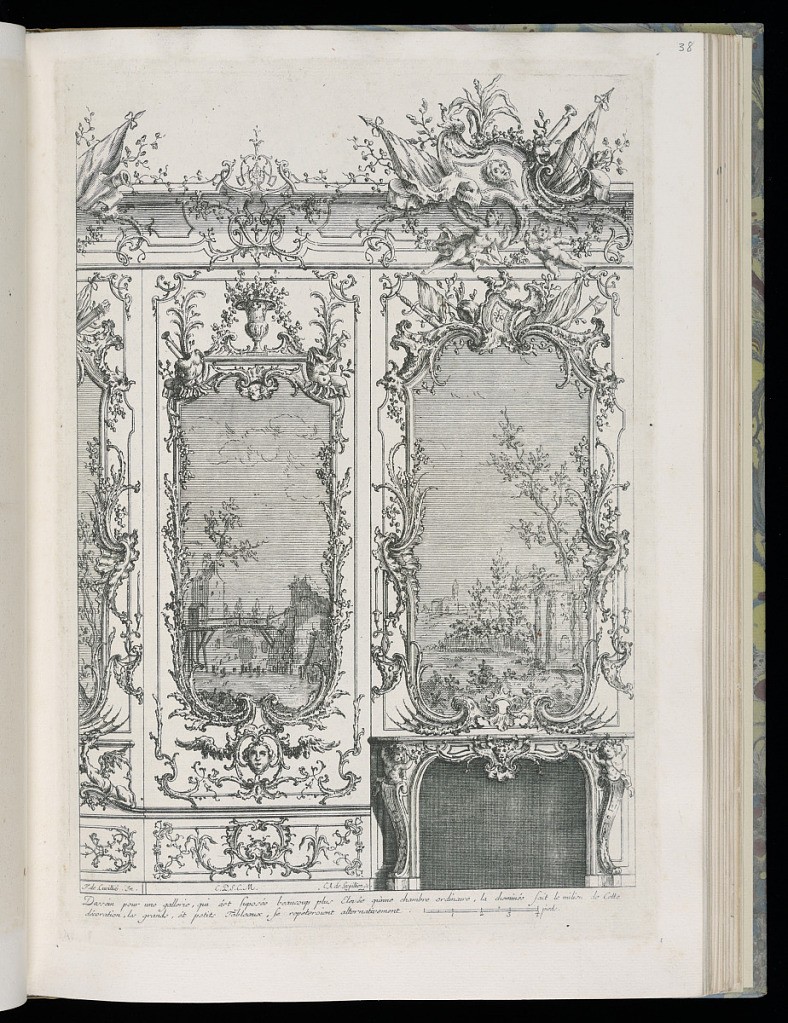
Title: Wall with Painting and Chimneypiece
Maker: François de Cuvilliés the Elder, Belgian, 1695 - 1768
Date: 18th century
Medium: Engraving on paper
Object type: Bound print
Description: Design for an interior wall decoration with applied ornamental stuccowork. At right, a chimneypiece with a large painting above depicting a landscape and architectural ruins. A similar, smaller painting at right, both contained within highly decorative frames. At upper right, a small escutcheon with the face of a figure surrounded by banners, a putto and nude figure below. Scale at lower right.